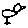
Label: bird